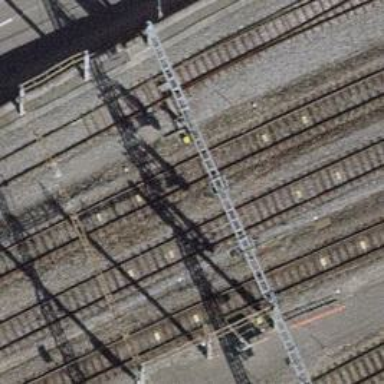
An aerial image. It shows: Railway signal.